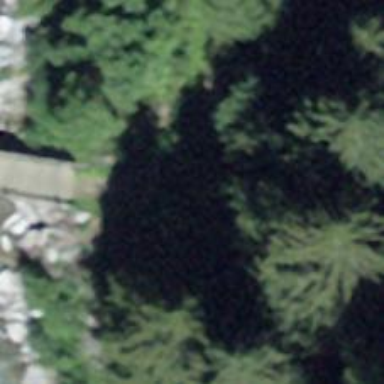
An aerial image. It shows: Path on bridge.